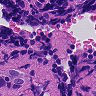
Metastatic tissue present: no